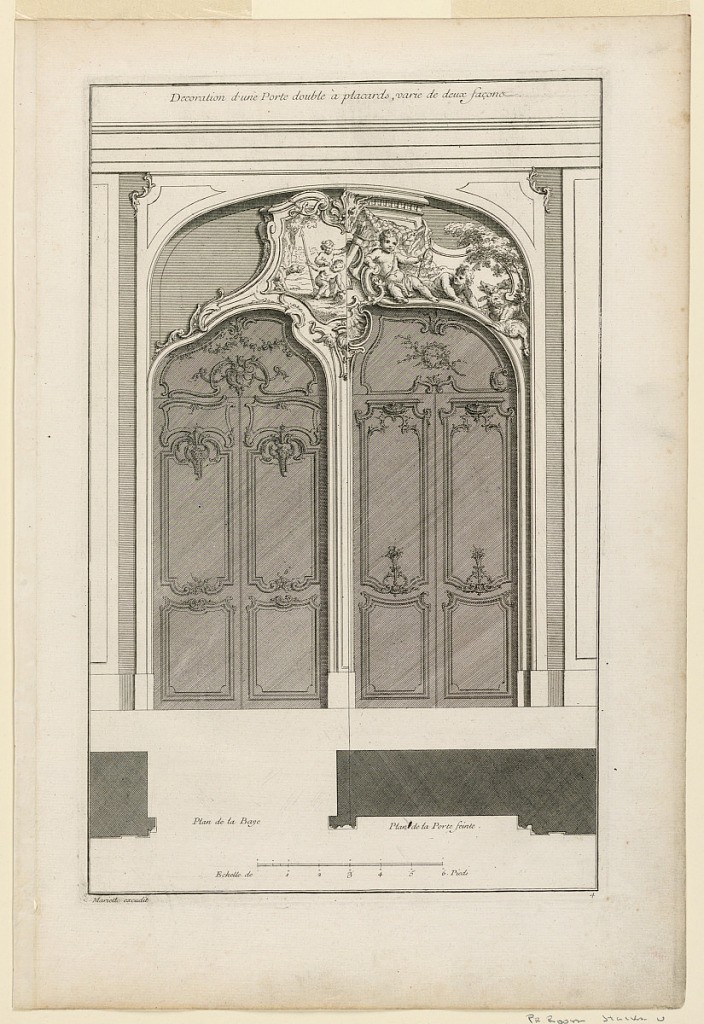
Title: Plate 4, "Decoration d'une Portal double à placards varie de deux façons"
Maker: Jacques-François Blondel, French, 1705–1774
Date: ca. 1727
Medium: Engraving on paper
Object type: Print
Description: Two double doors in a joint frame with a curved top. Both doors decorated with different carving. Joint overdoor with alternate suggestions of paintings depicting putti. Enclosed in a pediment-like frame. Below, drawing of profile. Inscribed along upper margin, title; lower left: "Mariette excudit"; lower right: "4".